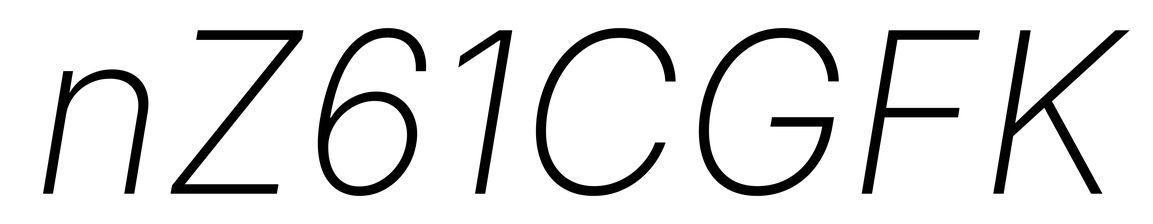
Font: Inter-Italic_ExtraLight_Italic